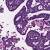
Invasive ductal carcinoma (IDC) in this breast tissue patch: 1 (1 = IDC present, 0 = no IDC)